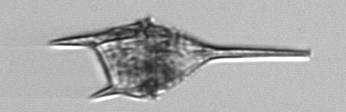
Label: Tripos_lineatus